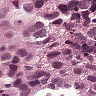
Metastatic tissue present: yes